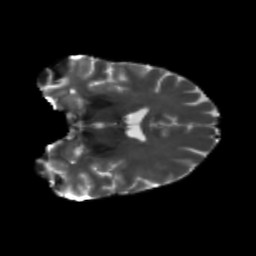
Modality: T2w
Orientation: coronal
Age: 29
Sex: female
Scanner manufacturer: siemens
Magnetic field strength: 3 T
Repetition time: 5.47 s
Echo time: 0.0854 s